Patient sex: M
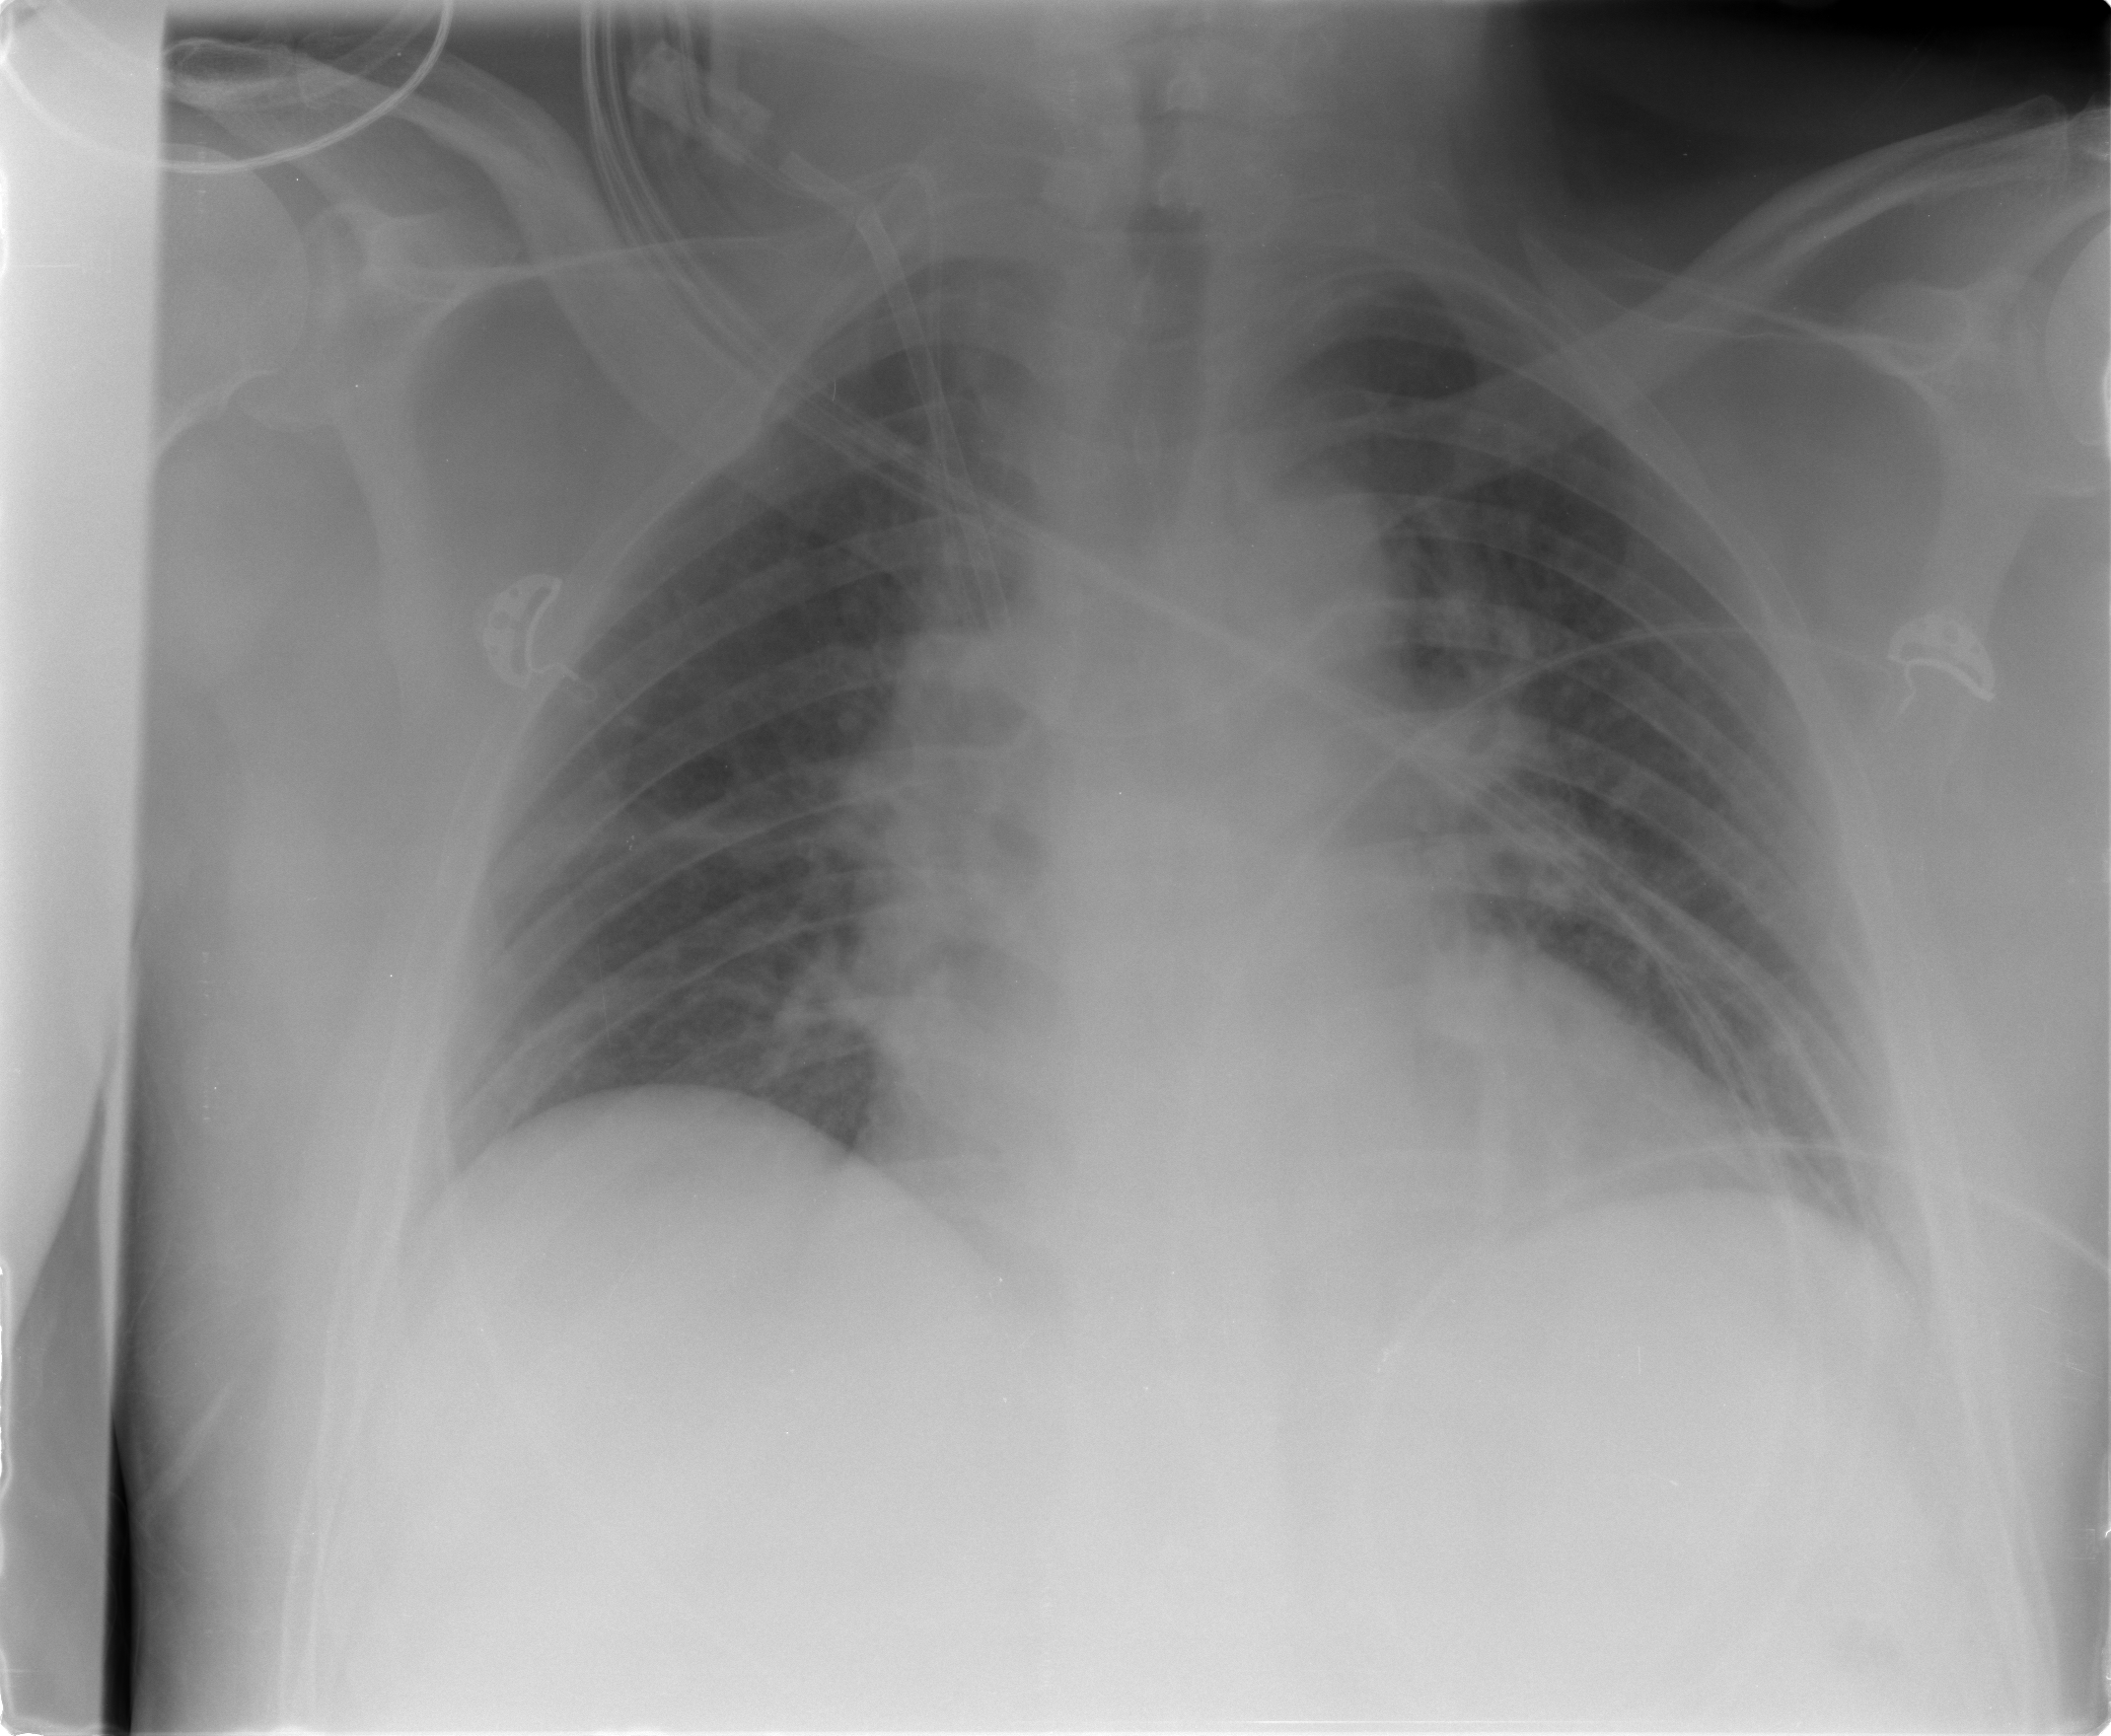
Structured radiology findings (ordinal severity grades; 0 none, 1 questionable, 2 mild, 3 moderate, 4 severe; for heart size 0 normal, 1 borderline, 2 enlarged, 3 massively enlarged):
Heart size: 0
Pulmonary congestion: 1
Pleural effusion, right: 0
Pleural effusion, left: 0
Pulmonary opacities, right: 0
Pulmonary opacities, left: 0
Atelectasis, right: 0
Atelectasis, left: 0